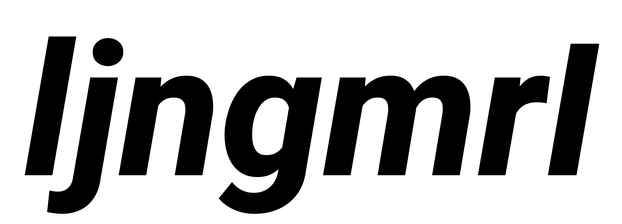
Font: Roboto-Italic_ExtraBold_Italic